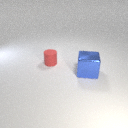
large blue metal cube to the right of small red rubber cylinder